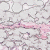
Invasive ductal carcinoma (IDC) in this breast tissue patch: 0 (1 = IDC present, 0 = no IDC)